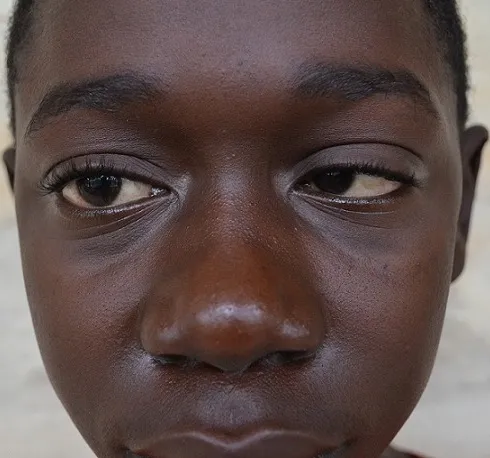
Picture of the child with nephrotic syndrome, demonstrating a typical nephrotic facial puffiness and a right VI nerve palsy. Patient is unable to abduct the right eye. (Written consent to use photograph and case details has been given by the parent and child).
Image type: medical_photograph (other_medical_photograph)